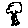
Label: tree